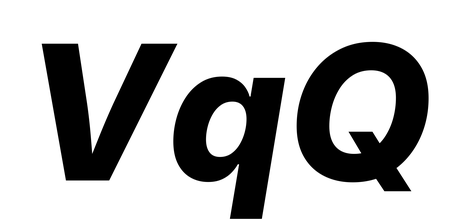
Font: Inter-Italic_ExtraBold_Italic